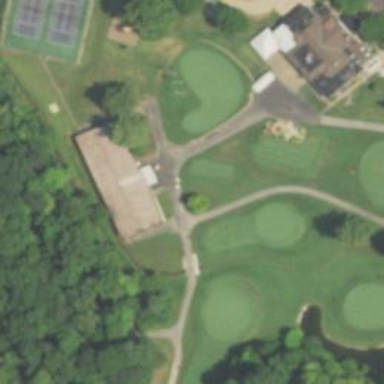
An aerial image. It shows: Golf cartpath that is also road path.